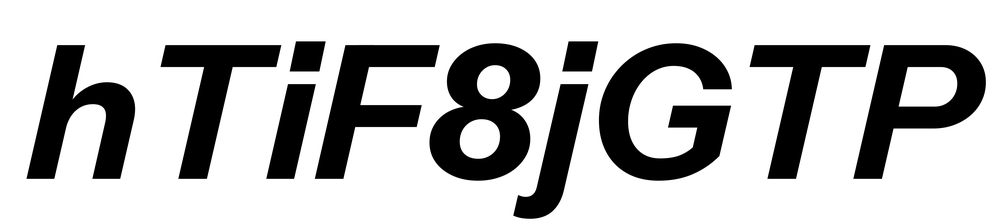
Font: InstrumentSans-Italic_Bold_Italic